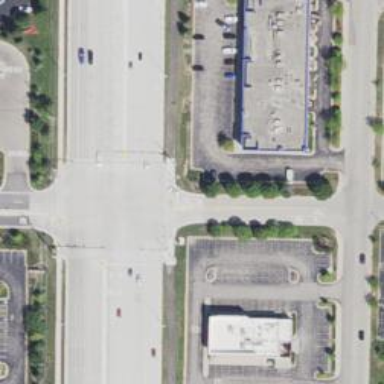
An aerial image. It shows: Crossing road.